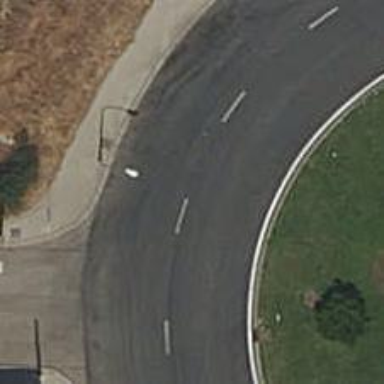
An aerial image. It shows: Residential road with roundabout.